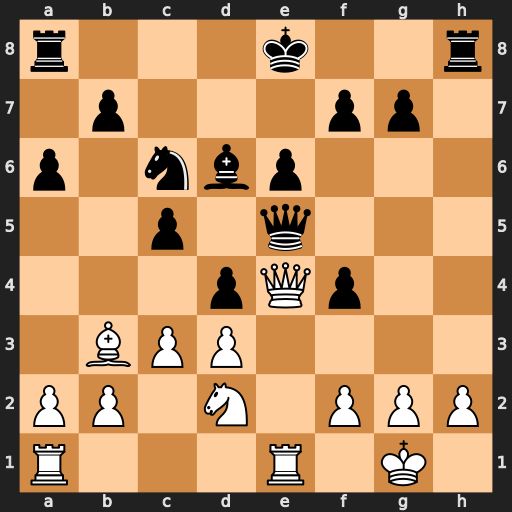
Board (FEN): r3k2r/1p3pp1/p1nbp3/2p1q3/3pQp2/1BPP4/PP1N1PPP/R3R1K1
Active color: w
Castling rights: kq
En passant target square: -
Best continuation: Nc4 Qxe4 Nxd6+ Ke7 Nxe4